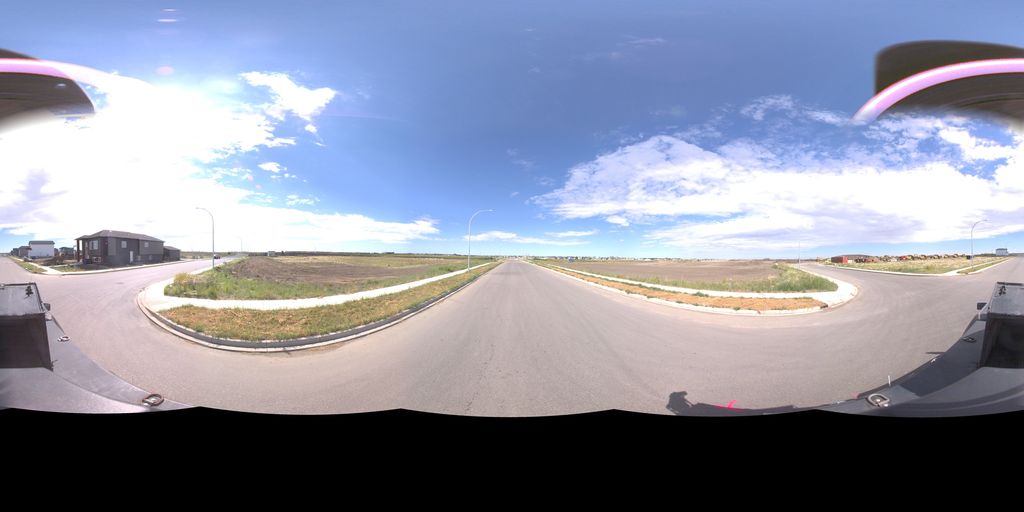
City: saskatoon